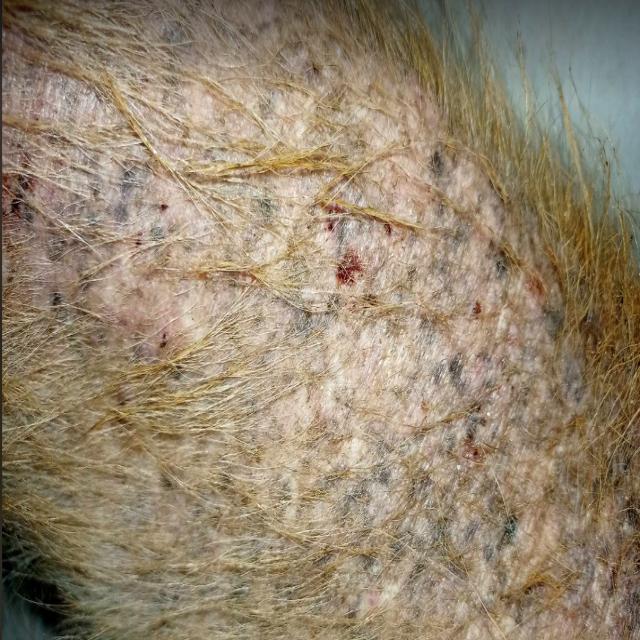
Canine demodicosis (Demodex mange) — caused by Demodex canis mites. Presents with alopecia, follicular papules, pustules, and comedones. Often localized on face and forelimbs.